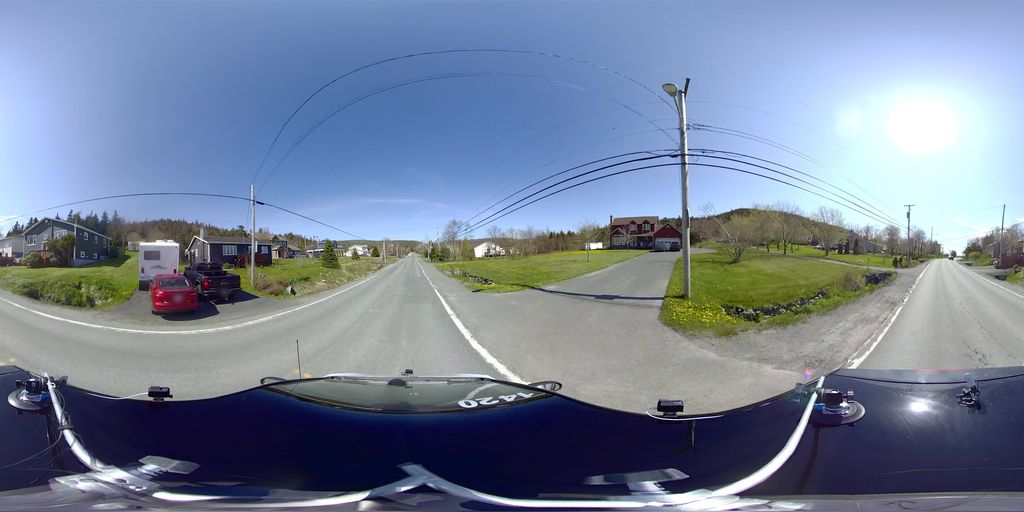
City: st_johns